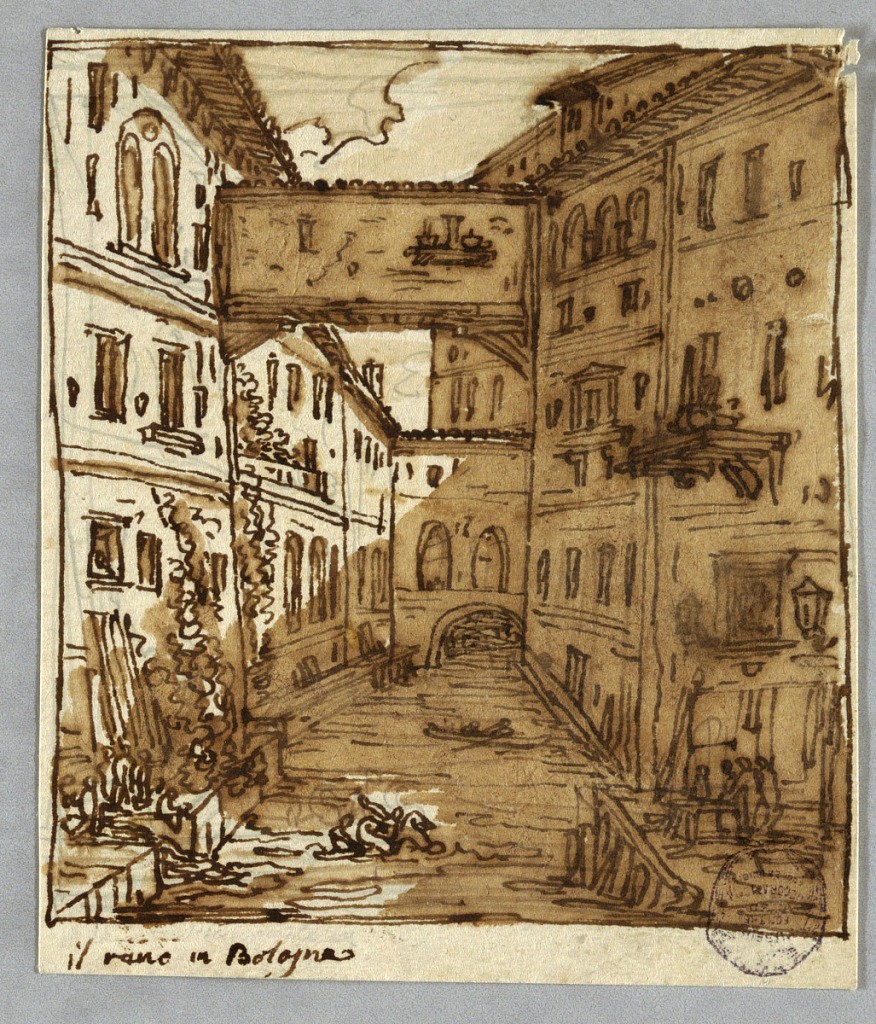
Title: Sketchbook Page: Study of Reno, Bologna; Verso: Architectural Details
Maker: Felice Giani, Italian, 1758–1823
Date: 1811–14
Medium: Pen and brown ink, brush and sepia wash over traces of graphite on cream laid paper
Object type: Drawing
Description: Stream bordered by houses with landings in foreground. House crosses stream as does bridge. Two riders on horseback cross stream. Boat. Inscribed: il reno in Bologna. Verso: four moldings.